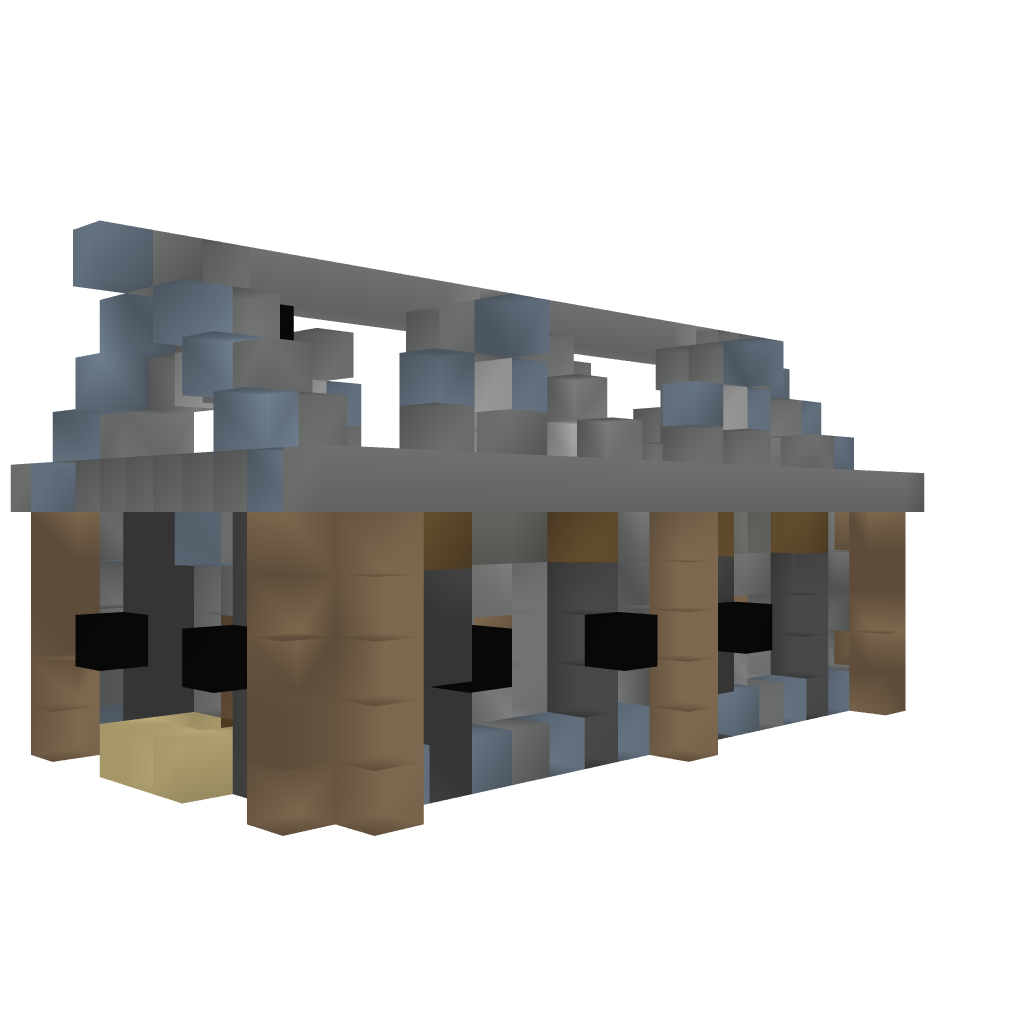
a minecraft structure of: House 1